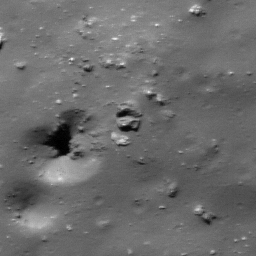
Pit: Tycho 8
Host crater: Tycho
Host type: impact_melt
Lunar coordinates: latitude -42.788, longitude 348.774